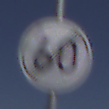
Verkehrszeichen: EndeGeschwindigkeit60
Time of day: Midday
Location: Outdoor (Nature)
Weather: Clear
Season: NotSpecified
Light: Natural